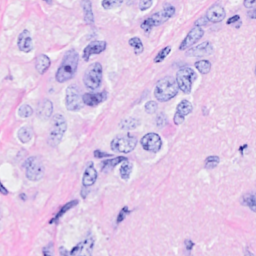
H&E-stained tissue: Breast